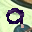
Label: 9